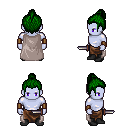
a pixel art fantasy rpg character, male body template, dark elf, purple skin, gray cape, robe skirt, green short topknot hairstyle, leather bracers, black shoes, dagger, four views (front, back, left, right), 2x2 character sprite sheet, small pixel art, hard edges, no anti-aliasing